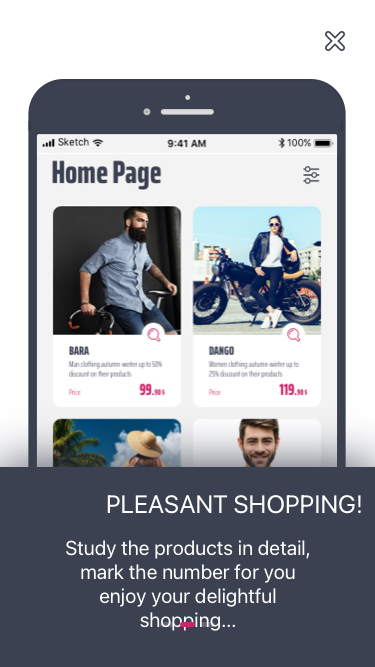
Text in this UI design:
PLEASANT SHOPPING!
Study the products in detail,
mark the number for you enjoy your delightful shopping...